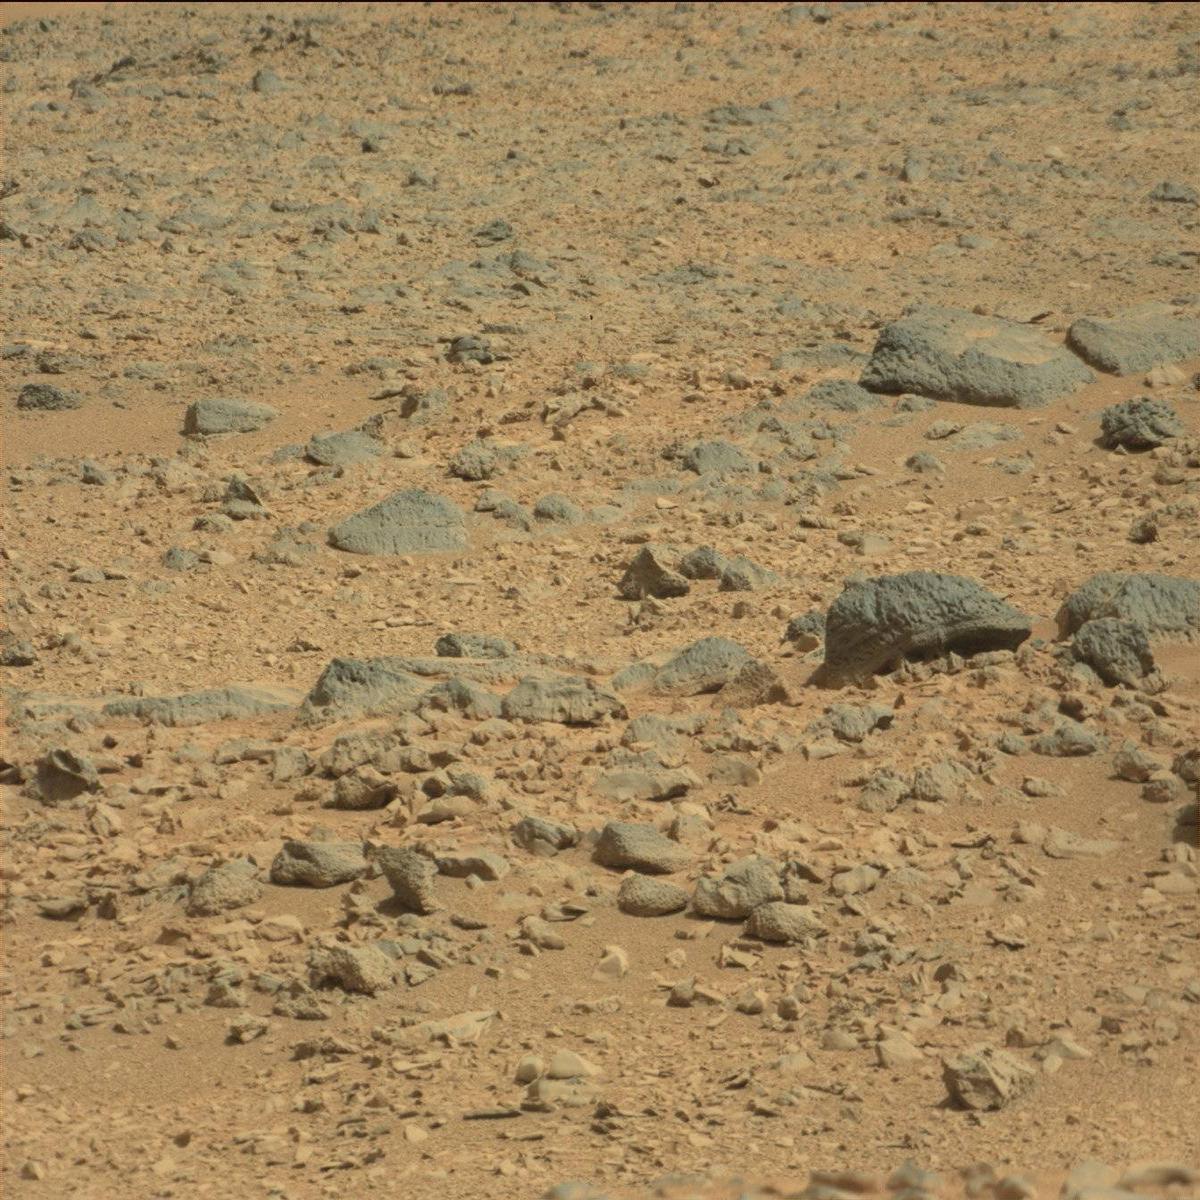
Terrain classes present: Bedrock, Sand / Soil